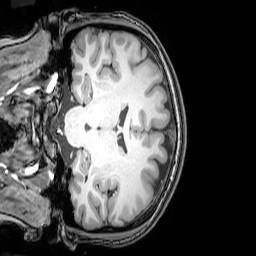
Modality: T1w
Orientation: coronal
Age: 25
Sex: female
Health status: healthy
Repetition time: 0.081 s
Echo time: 0.037 s